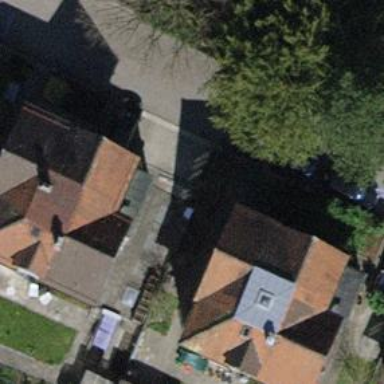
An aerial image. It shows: Gabled roof tile building made up of apartments.